Question: I know that 'id' is more specific than 'class' and 'class' is more specific than 'tag'.
'''
<!doctype html>
<html>
<head>
<meta charset="UTF-8">
<title>Sample document</title>
<link rel="stylesheet" href="style1.css">
</head>
<body>
<p id="first">
<strong class="carrot">C</strong>ascading
<strong class="spinach">S</strong>tyle
<strong class="spinach">S</strong>heets
</p>
<p id="second">
<strong>C</strong>ascading
<strong>S</strong>tyle
<strong>S</strong>heets
</p>
</body>
</html>
'''
style1.css
'''
strong { color: red; }
.carrot { color: orange; }
.spinach { color: green; }
#first { font-style: italic; }
#second { color: cyan; }
'''
The result:

It is just like I expected in the first paragraph. But I expected the first letters of the second paragraph would also be cyan since 'id' is more specific than 'tag'.
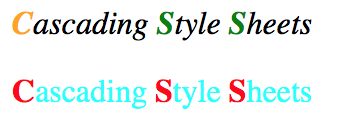
Answer: CSS specificity does not force descendants of selected elements to inherit property values from their parent.
'#second' does not match the element '<strong>', but 'strong' does.